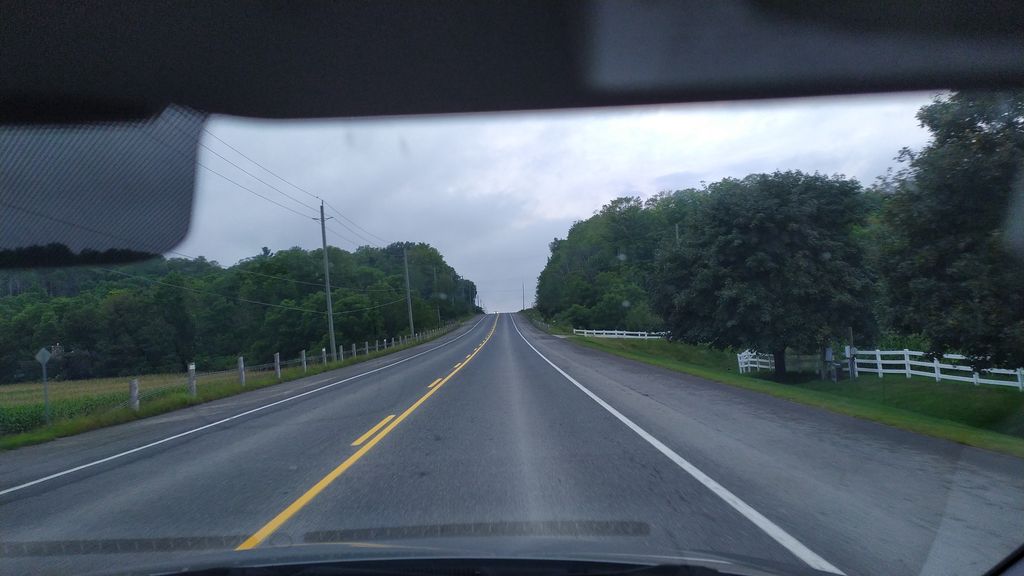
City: kitchener-waterloo